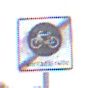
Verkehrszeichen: EndeFahrradstrasse
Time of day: Midday
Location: Outdoor (Suburban)
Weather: Overcast
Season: NotSpecified
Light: Natural